Field crop: tomato
Growth stage: 1
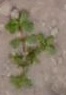
Species: portulaca